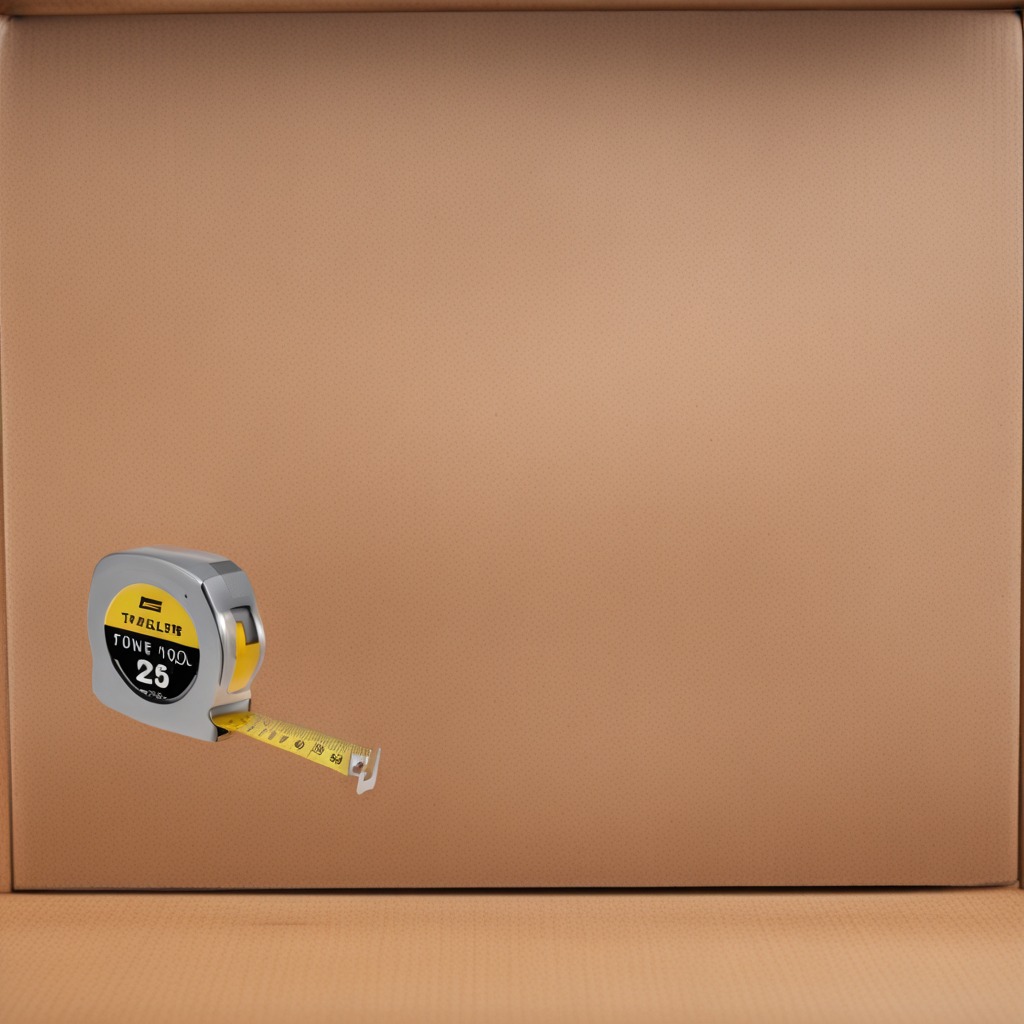
A measuring tape lies on a clean dry cardboard box surface in an outdoor workshop during daytime bright natural light soft shadows slightly creased but